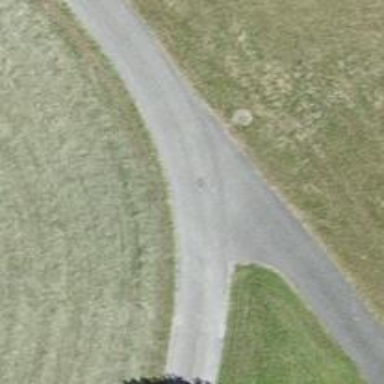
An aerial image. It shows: Service road with high-quality grade 1 track surface.